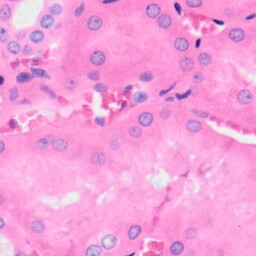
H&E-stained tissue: Kidney